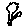
Label: tree